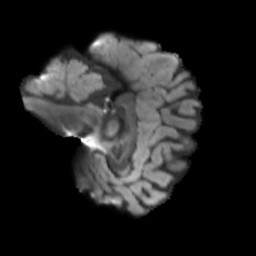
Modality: T2w
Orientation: sagittal
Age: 47
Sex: female
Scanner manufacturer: siemens
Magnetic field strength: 3 T
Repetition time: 3.23 s
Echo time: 0.0892 s